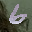
Label: 6